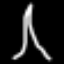
Label: The Eiffel Tower